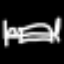
Label: bed